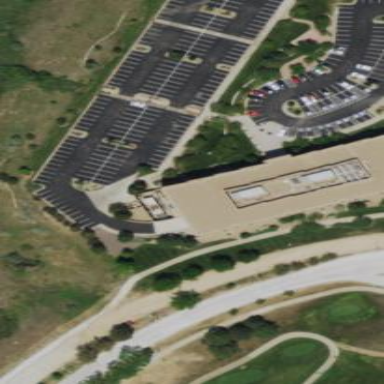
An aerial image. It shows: Office building.